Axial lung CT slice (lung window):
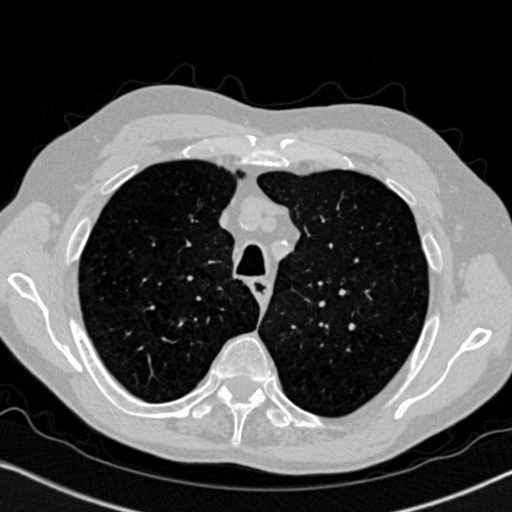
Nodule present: no